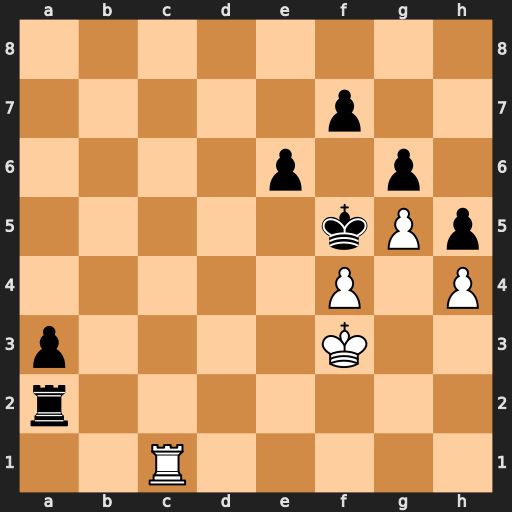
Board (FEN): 8/5p2/4p1p1/5kPp/5P1P/p4K2/r7/2R5
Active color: w
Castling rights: -
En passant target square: -
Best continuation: Rc5+ e5 Rxe5#